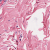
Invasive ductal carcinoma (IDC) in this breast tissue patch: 0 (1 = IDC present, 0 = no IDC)